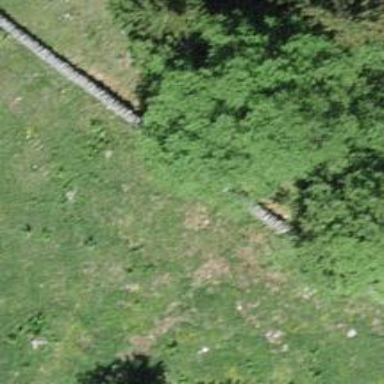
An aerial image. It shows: Wall is shown in the image.